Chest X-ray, PA view. Patient: 52 years old, sex F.
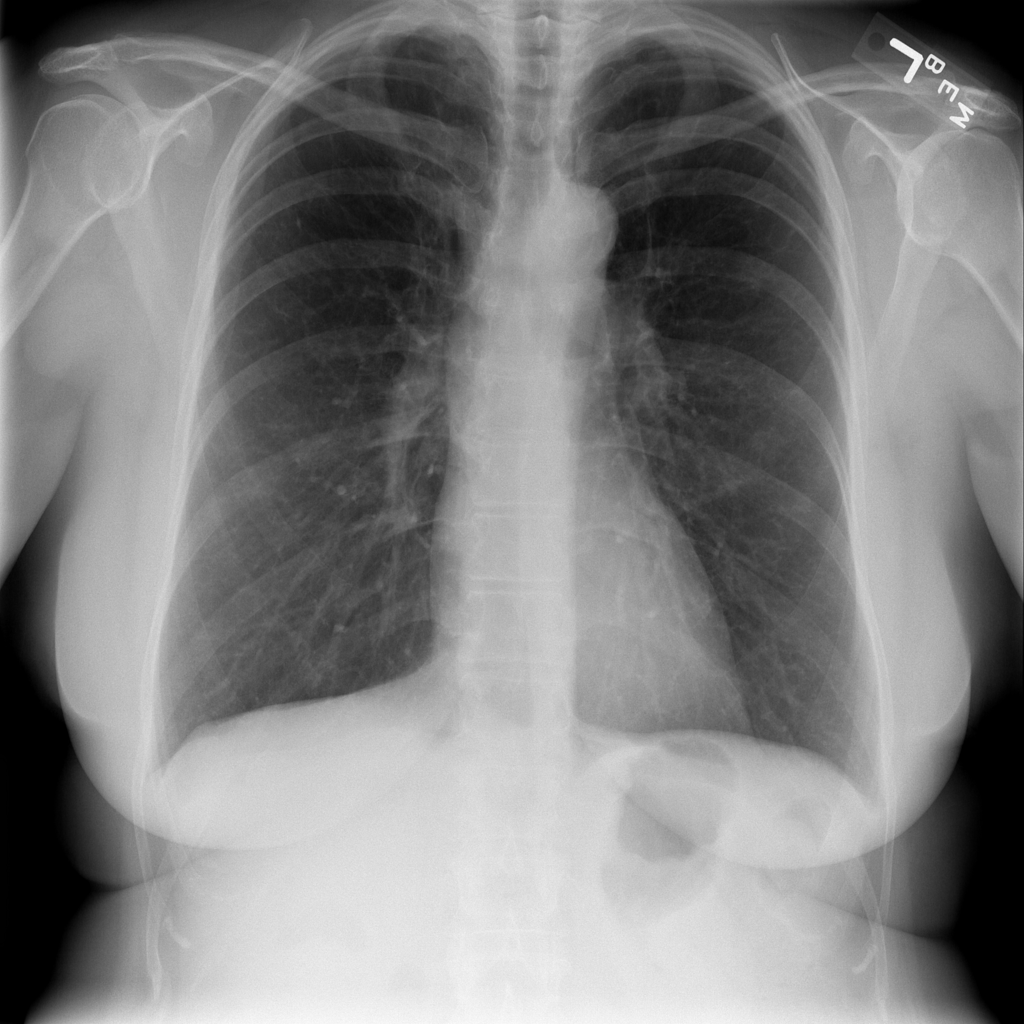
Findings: No Finding